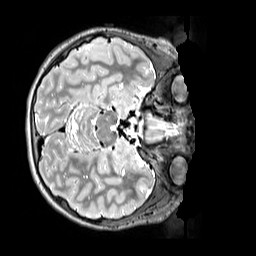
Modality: T2w
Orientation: axial
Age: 11
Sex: female
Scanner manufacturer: siemens
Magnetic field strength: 3 T
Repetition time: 3.2 s
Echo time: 0.408 s